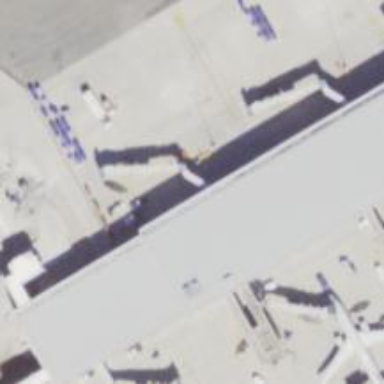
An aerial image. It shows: Airport gate.